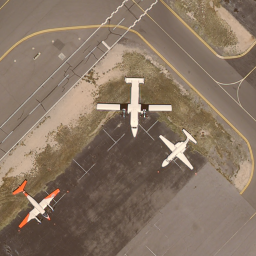
Label: airplane